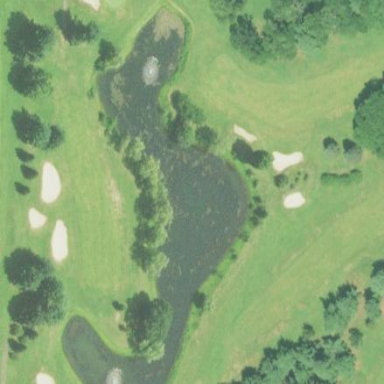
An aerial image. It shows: Water hazard on golf course. The hazard is natural water feature.